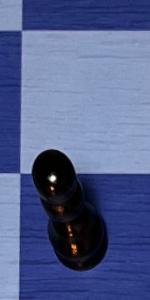
Label: Pawn_Black